Question: On this <URL> there's a main 590px X 183px image at the top and 5 121px X 137px images at the bottom, aligned horizontally next to each other:

The bottom images are a resized crop of the main image at the top. In the screenshot example, the 3rd image at the bottom is the resized crop of the image at the top, buses. If you click on the first bottom images (books) it will take you to a page where books is also the image at the top (like buses above).
All this long-but-hopefully-clear introduction, is to ask
Now the bottom images were cropped and resized offline, and then uploaded as new files. So to visit all the 5 pages linked to from the bottom images, one has to download 10 image files. But if I could resize and crop (and still have the images horizontally aligned), those would be just 5 files.
I tried margin-left (and height) to resize and crop:
'''
<img style="height:135px; margin-left:-290px;" src="http://www.imparare-inglese.it/uploads/1/1/1/6/<PHONE>/<PHONE>.png"/>
<img style="height:135px; margin-left:-610px;" src="http://www.imparare-inglese.it/uploads/1/1/1/6/<PHONE>/<PHONE>.png"/>
'''
But just as I set the margin-left on the 2nd img, the 2nd image goes over the first. How do I prevent that? What am I missing?
Example with tables: <URL>
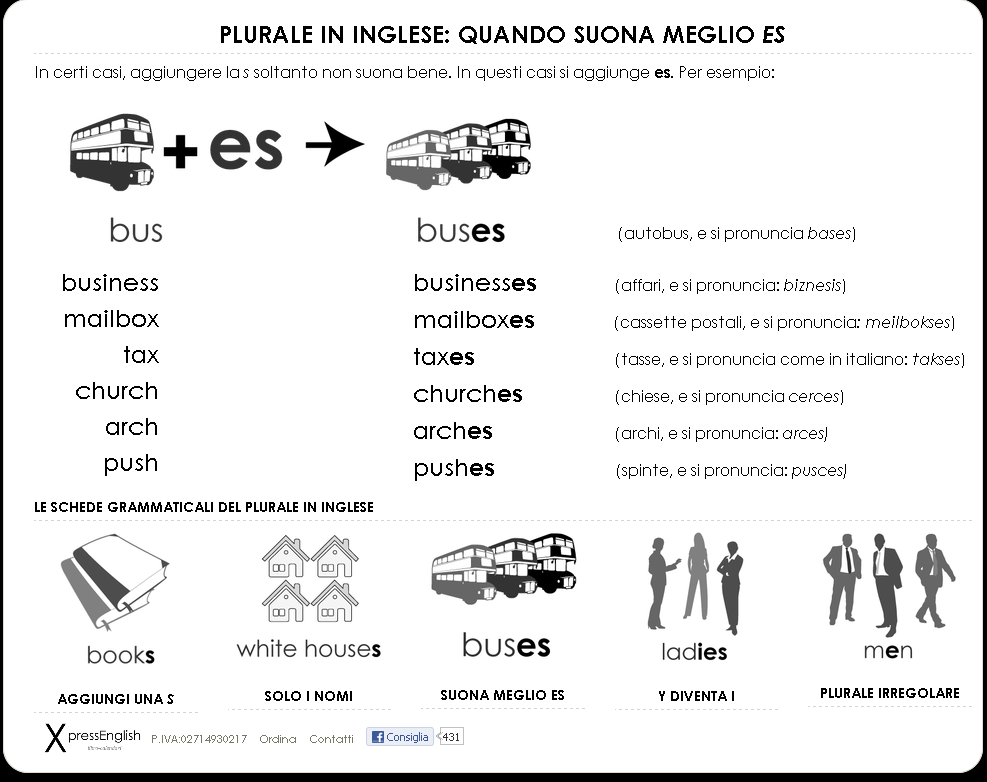
Answer: Place the image inside a div, apply a width, height, float:left, position:relative and overflow:hidden on that div containing the image, then absolute position the image as required. If the image needs a faux/css resize, apply that in css too.
'''
* {
padding:0;
margin:0;
}
.panels {
float:left;
}
.placeholder {
width:200px;
height:200px;
float:left;
overflow:hidden;
margin:0 20px 0 0;
}
.placeholder img {
/*width:100%;*/
}
<div class="panels">
<div class="placeholder">
<img src="http://www.jakss.co.uk/common/images/shell/header/client-logo.png" />
</div>
<div class="placeholder">
<img src="http://www.jakss.co.uk/common/images/shell/header/client-logo.png" />
</div>
<div class="placeholder">
<img src="http://www.jakss.co.uk/common/images/shell/header/client-logo.png" />
</div>
</div>
'''
<URL>
If you reinstate the width:100%; on the .placeholder img in my jsfiddle, hopefully this provides the effect you want, or at least gives you a head start?